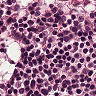
Metastatic tissue present: no